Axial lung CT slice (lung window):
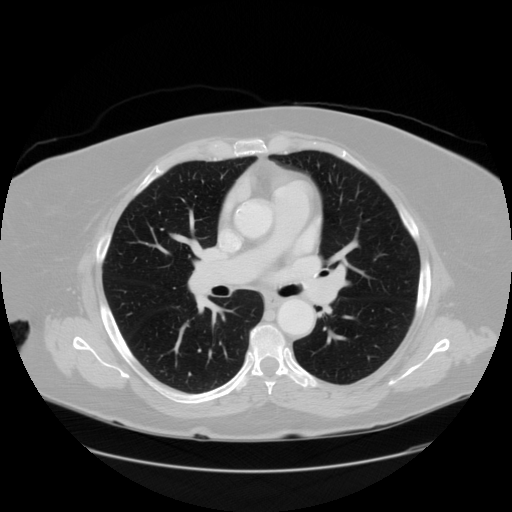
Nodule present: no